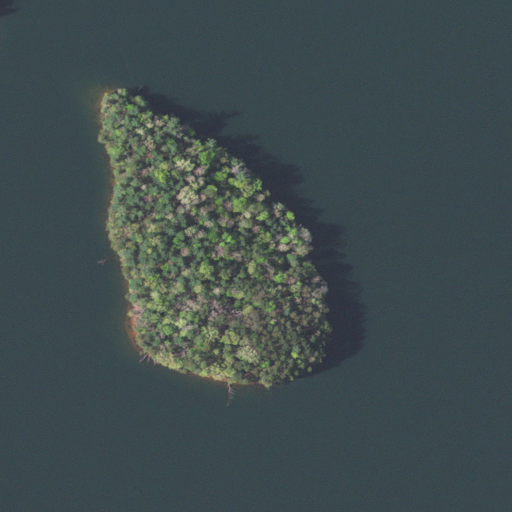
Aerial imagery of island in Virginia named Rabbit Island containing open water, mixed forest, evergreen forest, and grassland